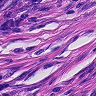
Metastatic tissue present: yes